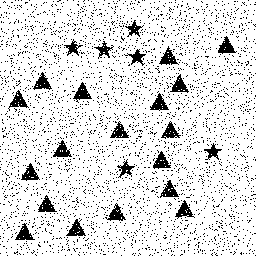
Squares: 0
Triangles: 18
Stars: 6
Total shapes: 24